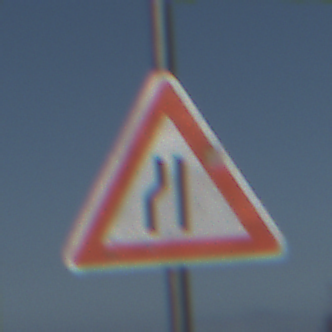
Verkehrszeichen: EinseitigVerengteFahrbahnLinks
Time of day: MorningAfternoon
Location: Outdoor (Nature)
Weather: Clear
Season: NotSpecified
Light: Natural